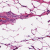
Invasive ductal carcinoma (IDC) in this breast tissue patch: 0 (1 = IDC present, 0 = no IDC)